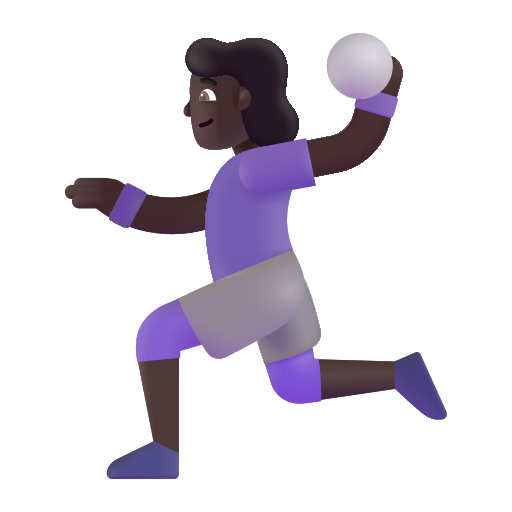
woman playing handball color dark